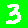
Digit: 3